Question: I have a scenario where i am getting the location value from the api(e.g:valogic-federick), I need to show only federick,but if i send it to the backend it has to go as valogic-federick.
Iam showing federick only but if i click the submit button at that time it is showing valogic-federick. can anyone give the solution for this.
'''
public locationValue: string = this.helper.getLocation();
public location= this.locationValue.split("-").length>1 ? this.locationValue.split("-").splice(1):this.locationValue;
'''

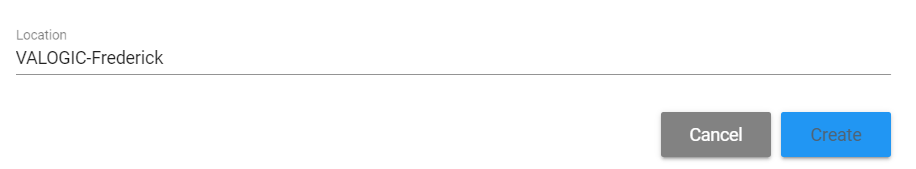
Answer: let name = 'valogic-federick'
In your template, you can do this
'''
<p (click)="sendToBackend(name)">{{name.split("-")[1]}} <p>
'''